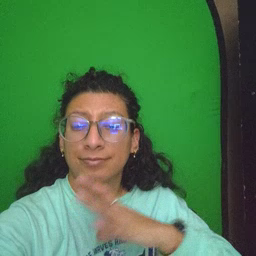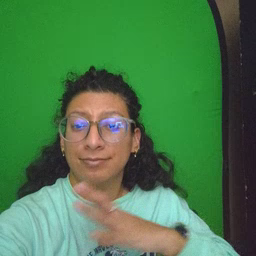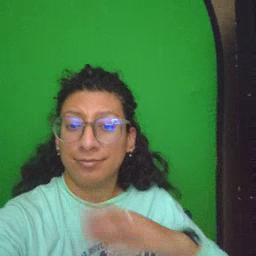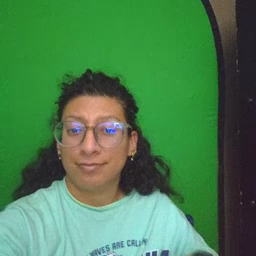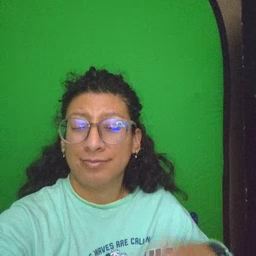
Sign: fine